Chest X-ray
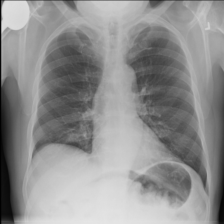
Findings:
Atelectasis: negative
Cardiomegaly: negative
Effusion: negative
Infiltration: negative
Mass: negative
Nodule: negative
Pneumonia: negative
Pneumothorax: negative
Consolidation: negative
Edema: negative
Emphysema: negative
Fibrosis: negative
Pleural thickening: negative
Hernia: negative